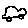
Label: car